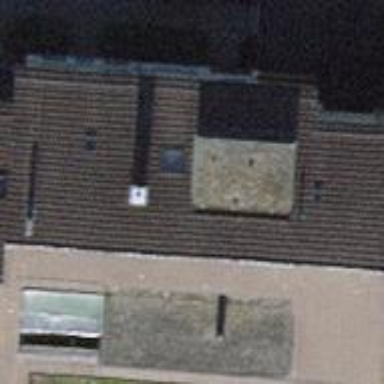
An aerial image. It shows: Building with tiled roof.